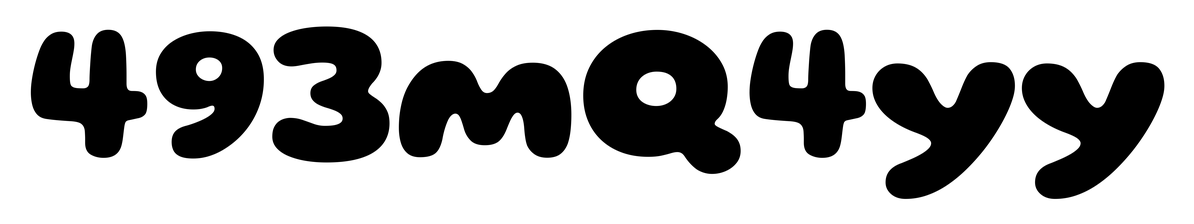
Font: Gluten_ExtraBold